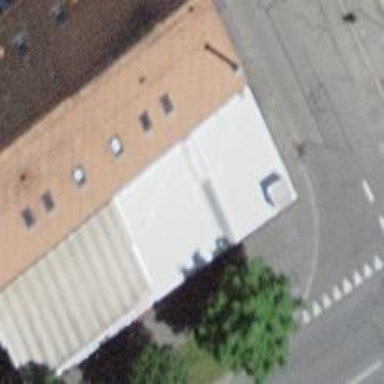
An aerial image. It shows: Restaurant.